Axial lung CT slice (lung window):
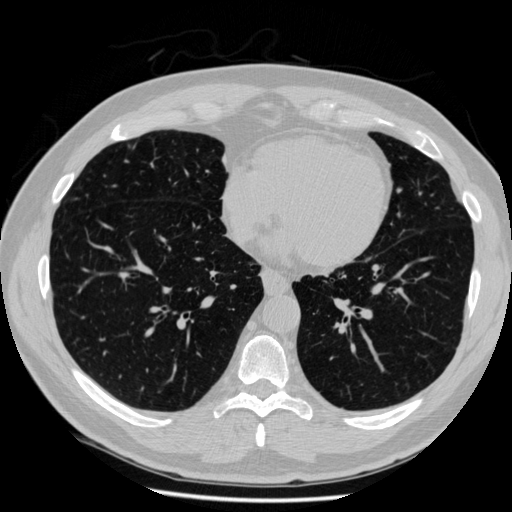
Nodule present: no